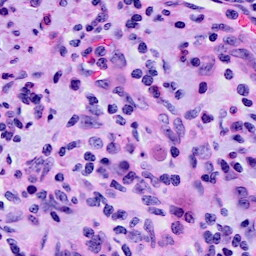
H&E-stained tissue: Cervix